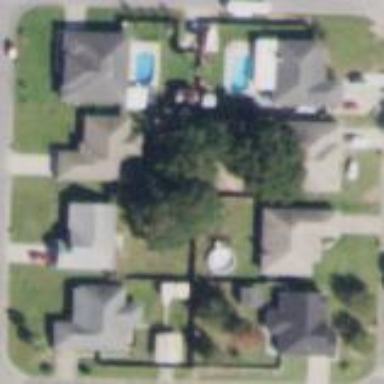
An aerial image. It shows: Residential area composed of single-family homes.